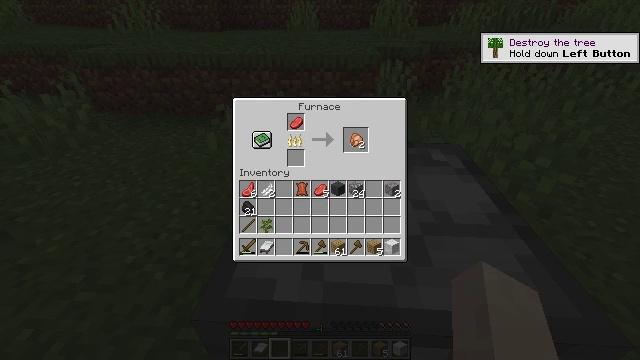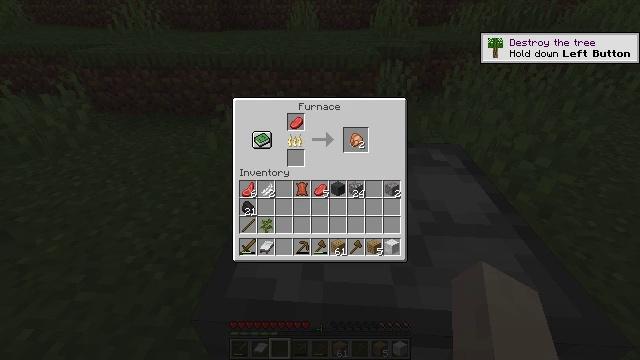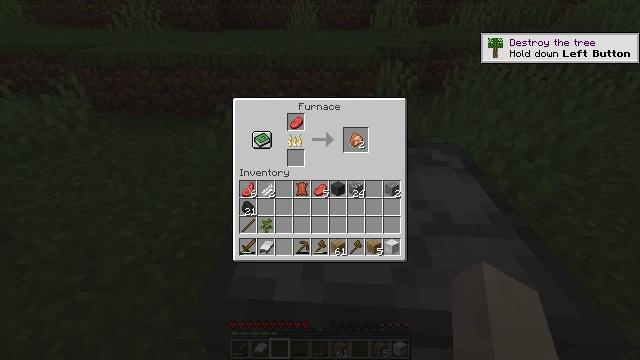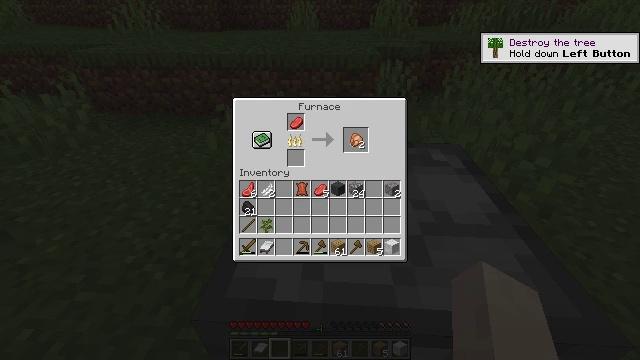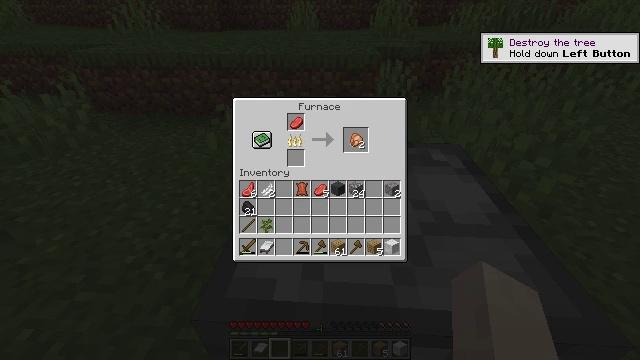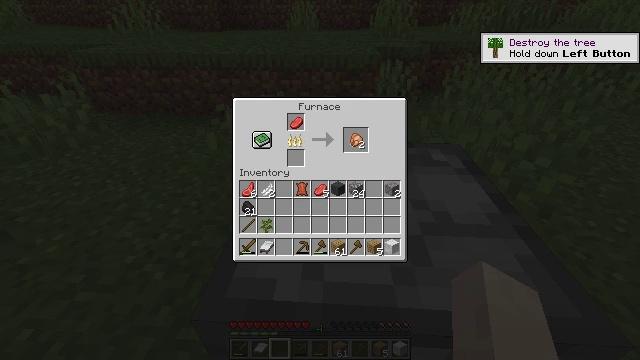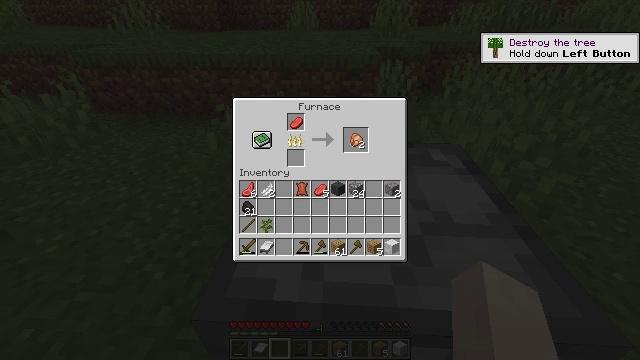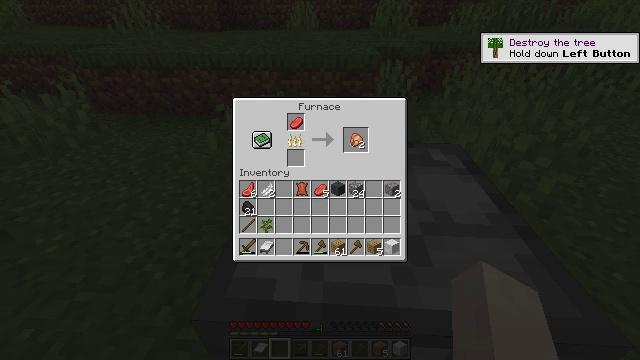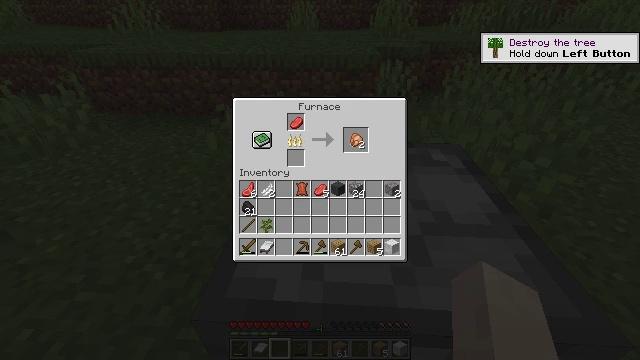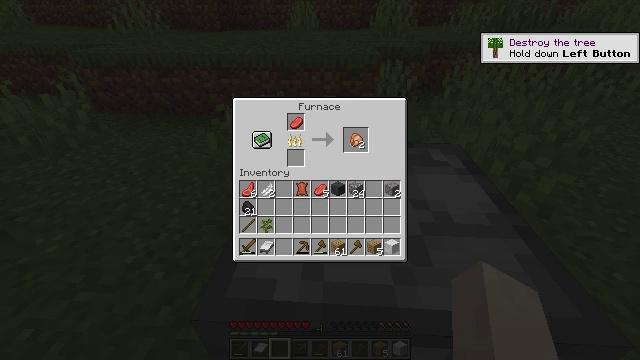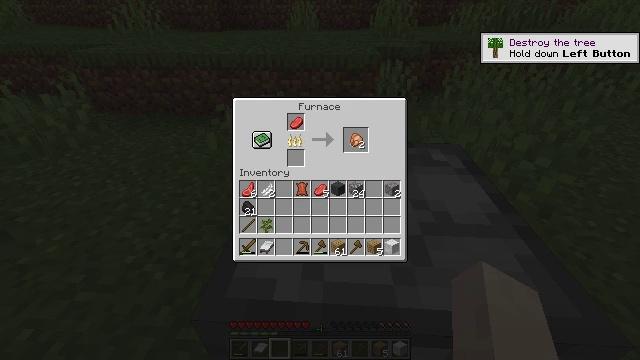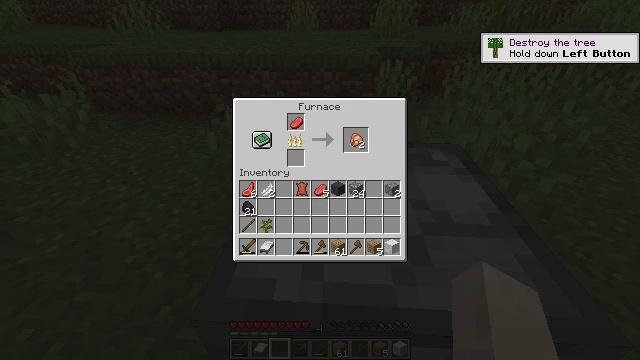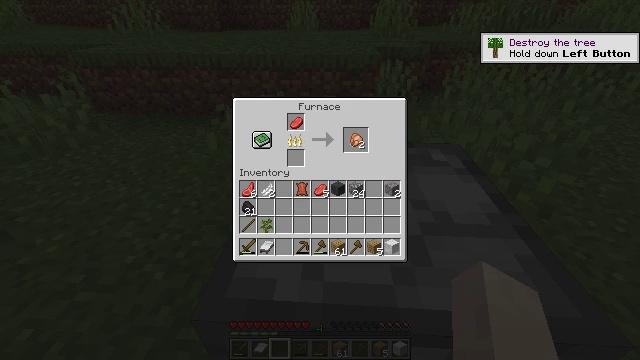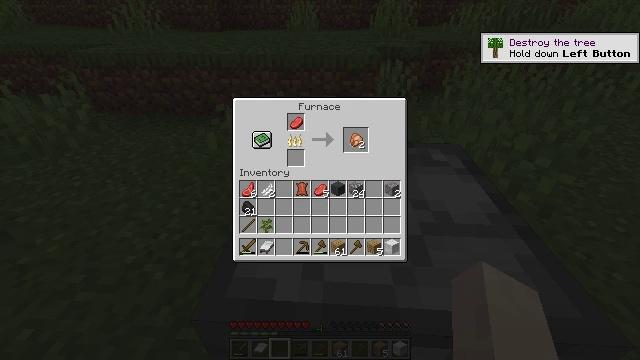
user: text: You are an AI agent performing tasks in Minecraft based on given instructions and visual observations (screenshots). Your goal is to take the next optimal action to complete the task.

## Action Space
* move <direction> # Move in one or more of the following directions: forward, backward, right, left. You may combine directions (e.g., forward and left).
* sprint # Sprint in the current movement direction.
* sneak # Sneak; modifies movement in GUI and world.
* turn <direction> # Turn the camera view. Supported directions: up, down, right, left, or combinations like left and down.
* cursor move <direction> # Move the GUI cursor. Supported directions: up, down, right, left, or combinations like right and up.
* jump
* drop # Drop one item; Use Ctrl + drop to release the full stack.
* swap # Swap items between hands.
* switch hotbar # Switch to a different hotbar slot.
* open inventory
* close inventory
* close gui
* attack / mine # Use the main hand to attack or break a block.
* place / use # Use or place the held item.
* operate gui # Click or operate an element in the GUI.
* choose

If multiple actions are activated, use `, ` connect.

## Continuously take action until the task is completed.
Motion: motion action
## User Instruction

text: Prepare a cooked chicken by using a furnace.
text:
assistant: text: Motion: no_op
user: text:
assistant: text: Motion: no_op
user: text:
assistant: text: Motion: no_op
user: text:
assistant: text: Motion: no_op
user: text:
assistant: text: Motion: no_op
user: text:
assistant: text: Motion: cursor move right
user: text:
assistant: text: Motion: cursor move right
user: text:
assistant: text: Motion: cursor move right and up
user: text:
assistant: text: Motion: no_op
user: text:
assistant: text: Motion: no_op
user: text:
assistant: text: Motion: no_op
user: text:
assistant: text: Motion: no_op
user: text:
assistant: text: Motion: no_op
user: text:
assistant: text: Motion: no_op
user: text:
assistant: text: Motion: no_op
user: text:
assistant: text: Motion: no_op
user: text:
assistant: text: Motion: no_op
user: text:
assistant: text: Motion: no_op
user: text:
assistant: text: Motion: no_op
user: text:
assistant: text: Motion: no_op
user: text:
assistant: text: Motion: no_op
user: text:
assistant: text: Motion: no_op
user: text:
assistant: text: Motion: no_op
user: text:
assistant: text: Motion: no_op
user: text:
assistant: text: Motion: no_op
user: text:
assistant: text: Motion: no_op
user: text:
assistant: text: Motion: no_op
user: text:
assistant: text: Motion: no_op
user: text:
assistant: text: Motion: no_op
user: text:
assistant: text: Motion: no_op